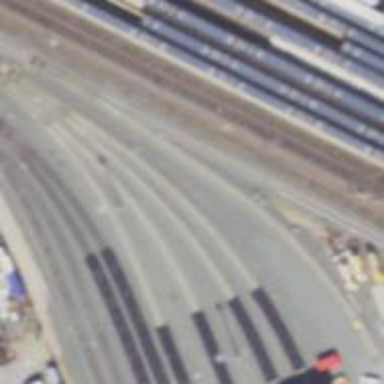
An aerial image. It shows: Rail spur service.